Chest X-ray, PA view. Patient: 50 years old, sex M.
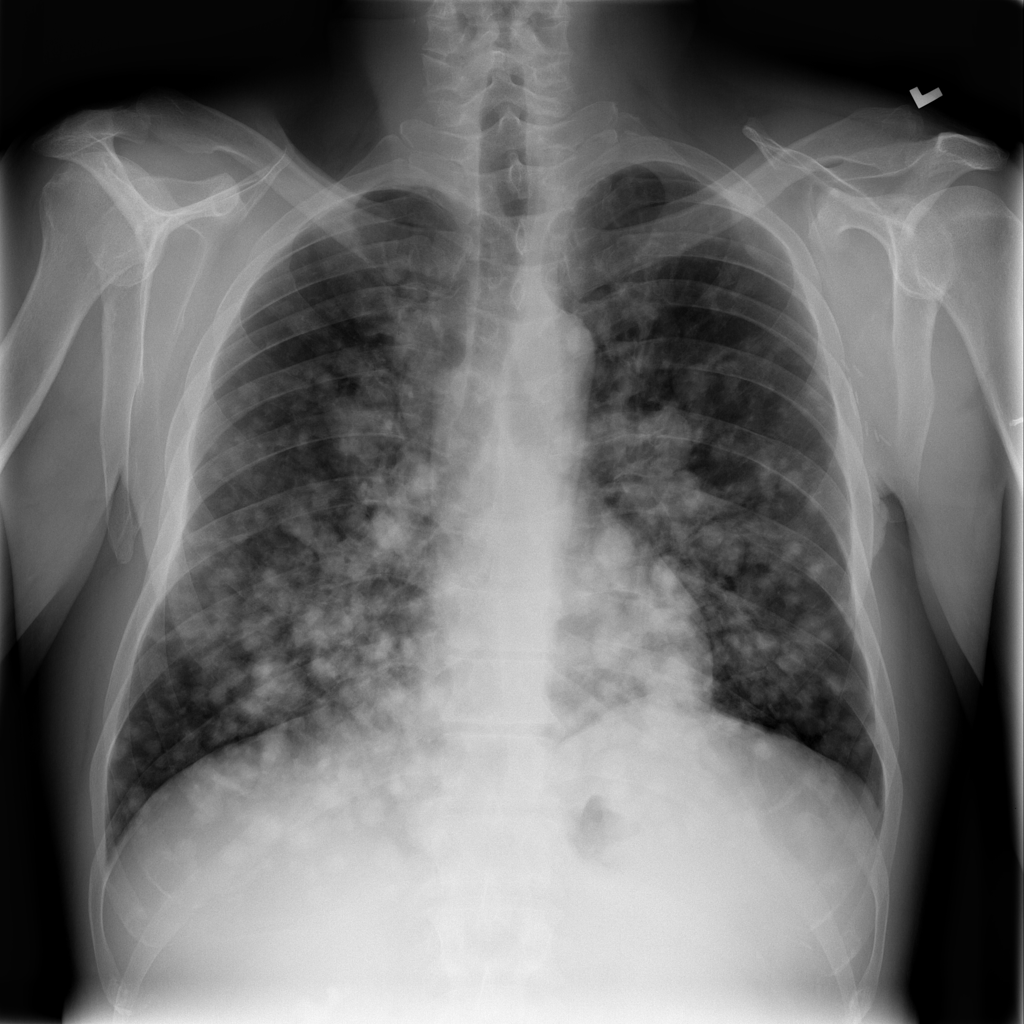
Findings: Nodule